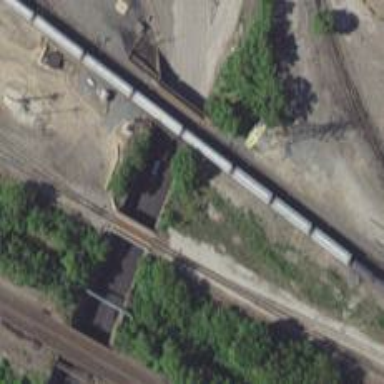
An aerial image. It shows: Railway bridge leading to rail yard.